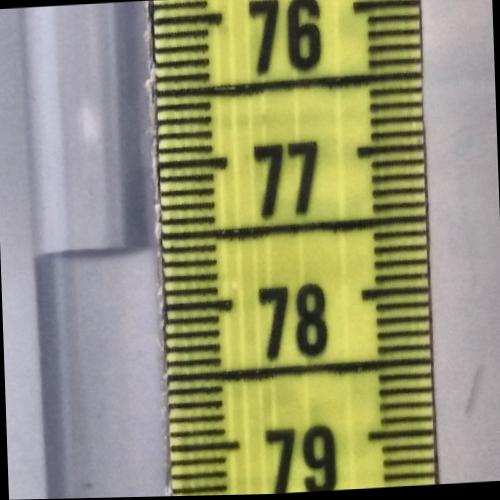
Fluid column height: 77.6 cm